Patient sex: M
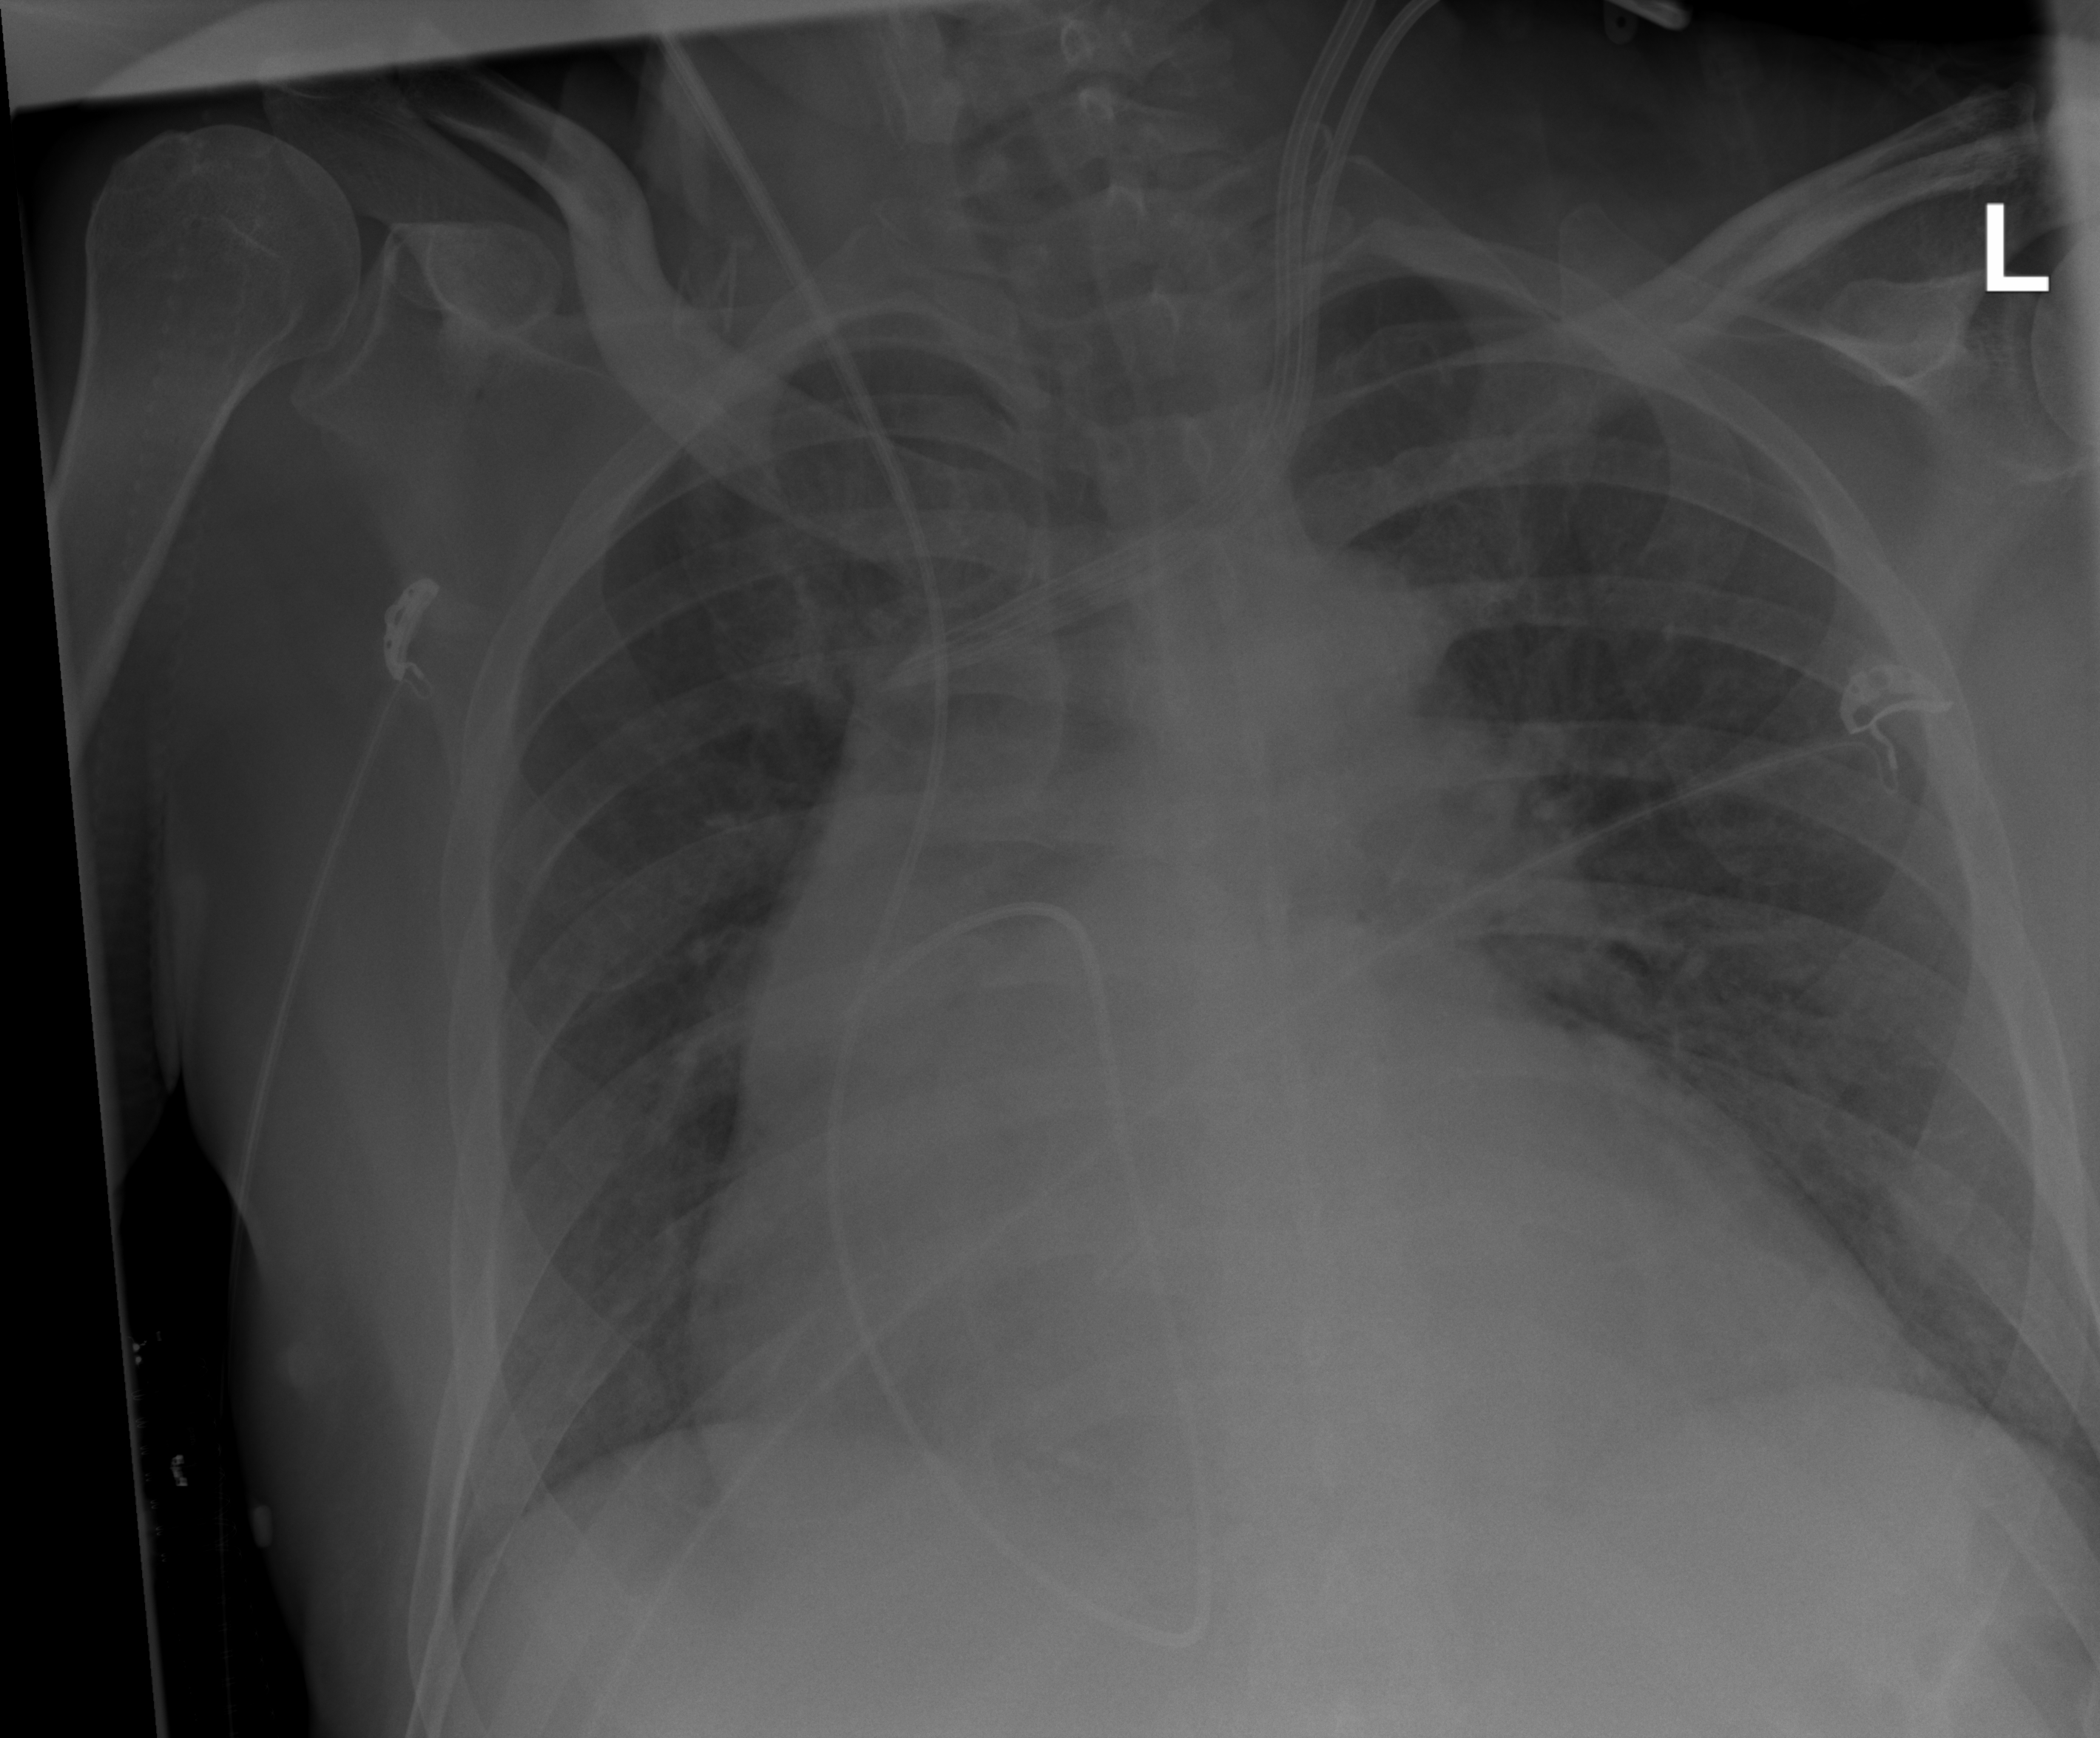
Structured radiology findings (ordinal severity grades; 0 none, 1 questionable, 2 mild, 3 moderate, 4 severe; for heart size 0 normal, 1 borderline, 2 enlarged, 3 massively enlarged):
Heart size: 2
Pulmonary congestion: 2
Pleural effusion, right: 0
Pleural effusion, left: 0
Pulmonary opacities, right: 0
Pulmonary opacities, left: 0
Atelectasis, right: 0
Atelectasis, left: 0